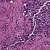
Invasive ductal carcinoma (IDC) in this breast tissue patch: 1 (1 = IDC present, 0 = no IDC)